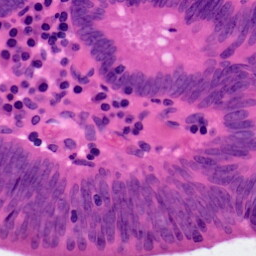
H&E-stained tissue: Colon